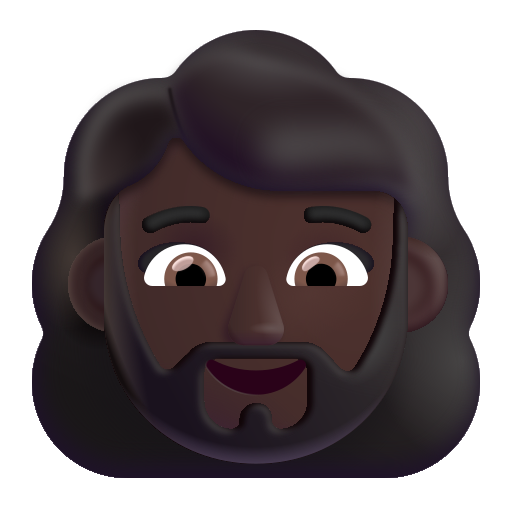
woman beard color dark